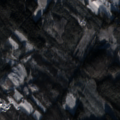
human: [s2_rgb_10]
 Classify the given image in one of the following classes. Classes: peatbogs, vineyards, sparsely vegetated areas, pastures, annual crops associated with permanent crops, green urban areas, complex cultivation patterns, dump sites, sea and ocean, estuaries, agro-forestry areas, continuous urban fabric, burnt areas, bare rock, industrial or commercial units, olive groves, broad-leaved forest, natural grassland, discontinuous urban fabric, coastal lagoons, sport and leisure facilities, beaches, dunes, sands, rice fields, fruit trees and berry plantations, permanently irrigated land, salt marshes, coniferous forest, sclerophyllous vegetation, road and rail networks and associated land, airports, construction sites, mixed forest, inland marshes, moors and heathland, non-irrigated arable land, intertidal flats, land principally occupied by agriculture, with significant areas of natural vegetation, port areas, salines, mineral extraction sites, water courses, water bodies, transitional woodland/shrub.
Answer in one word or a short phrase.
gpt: non-irrigated arable land, coniferous forest, mixed forest, transitional woodland/shrub